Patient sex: F
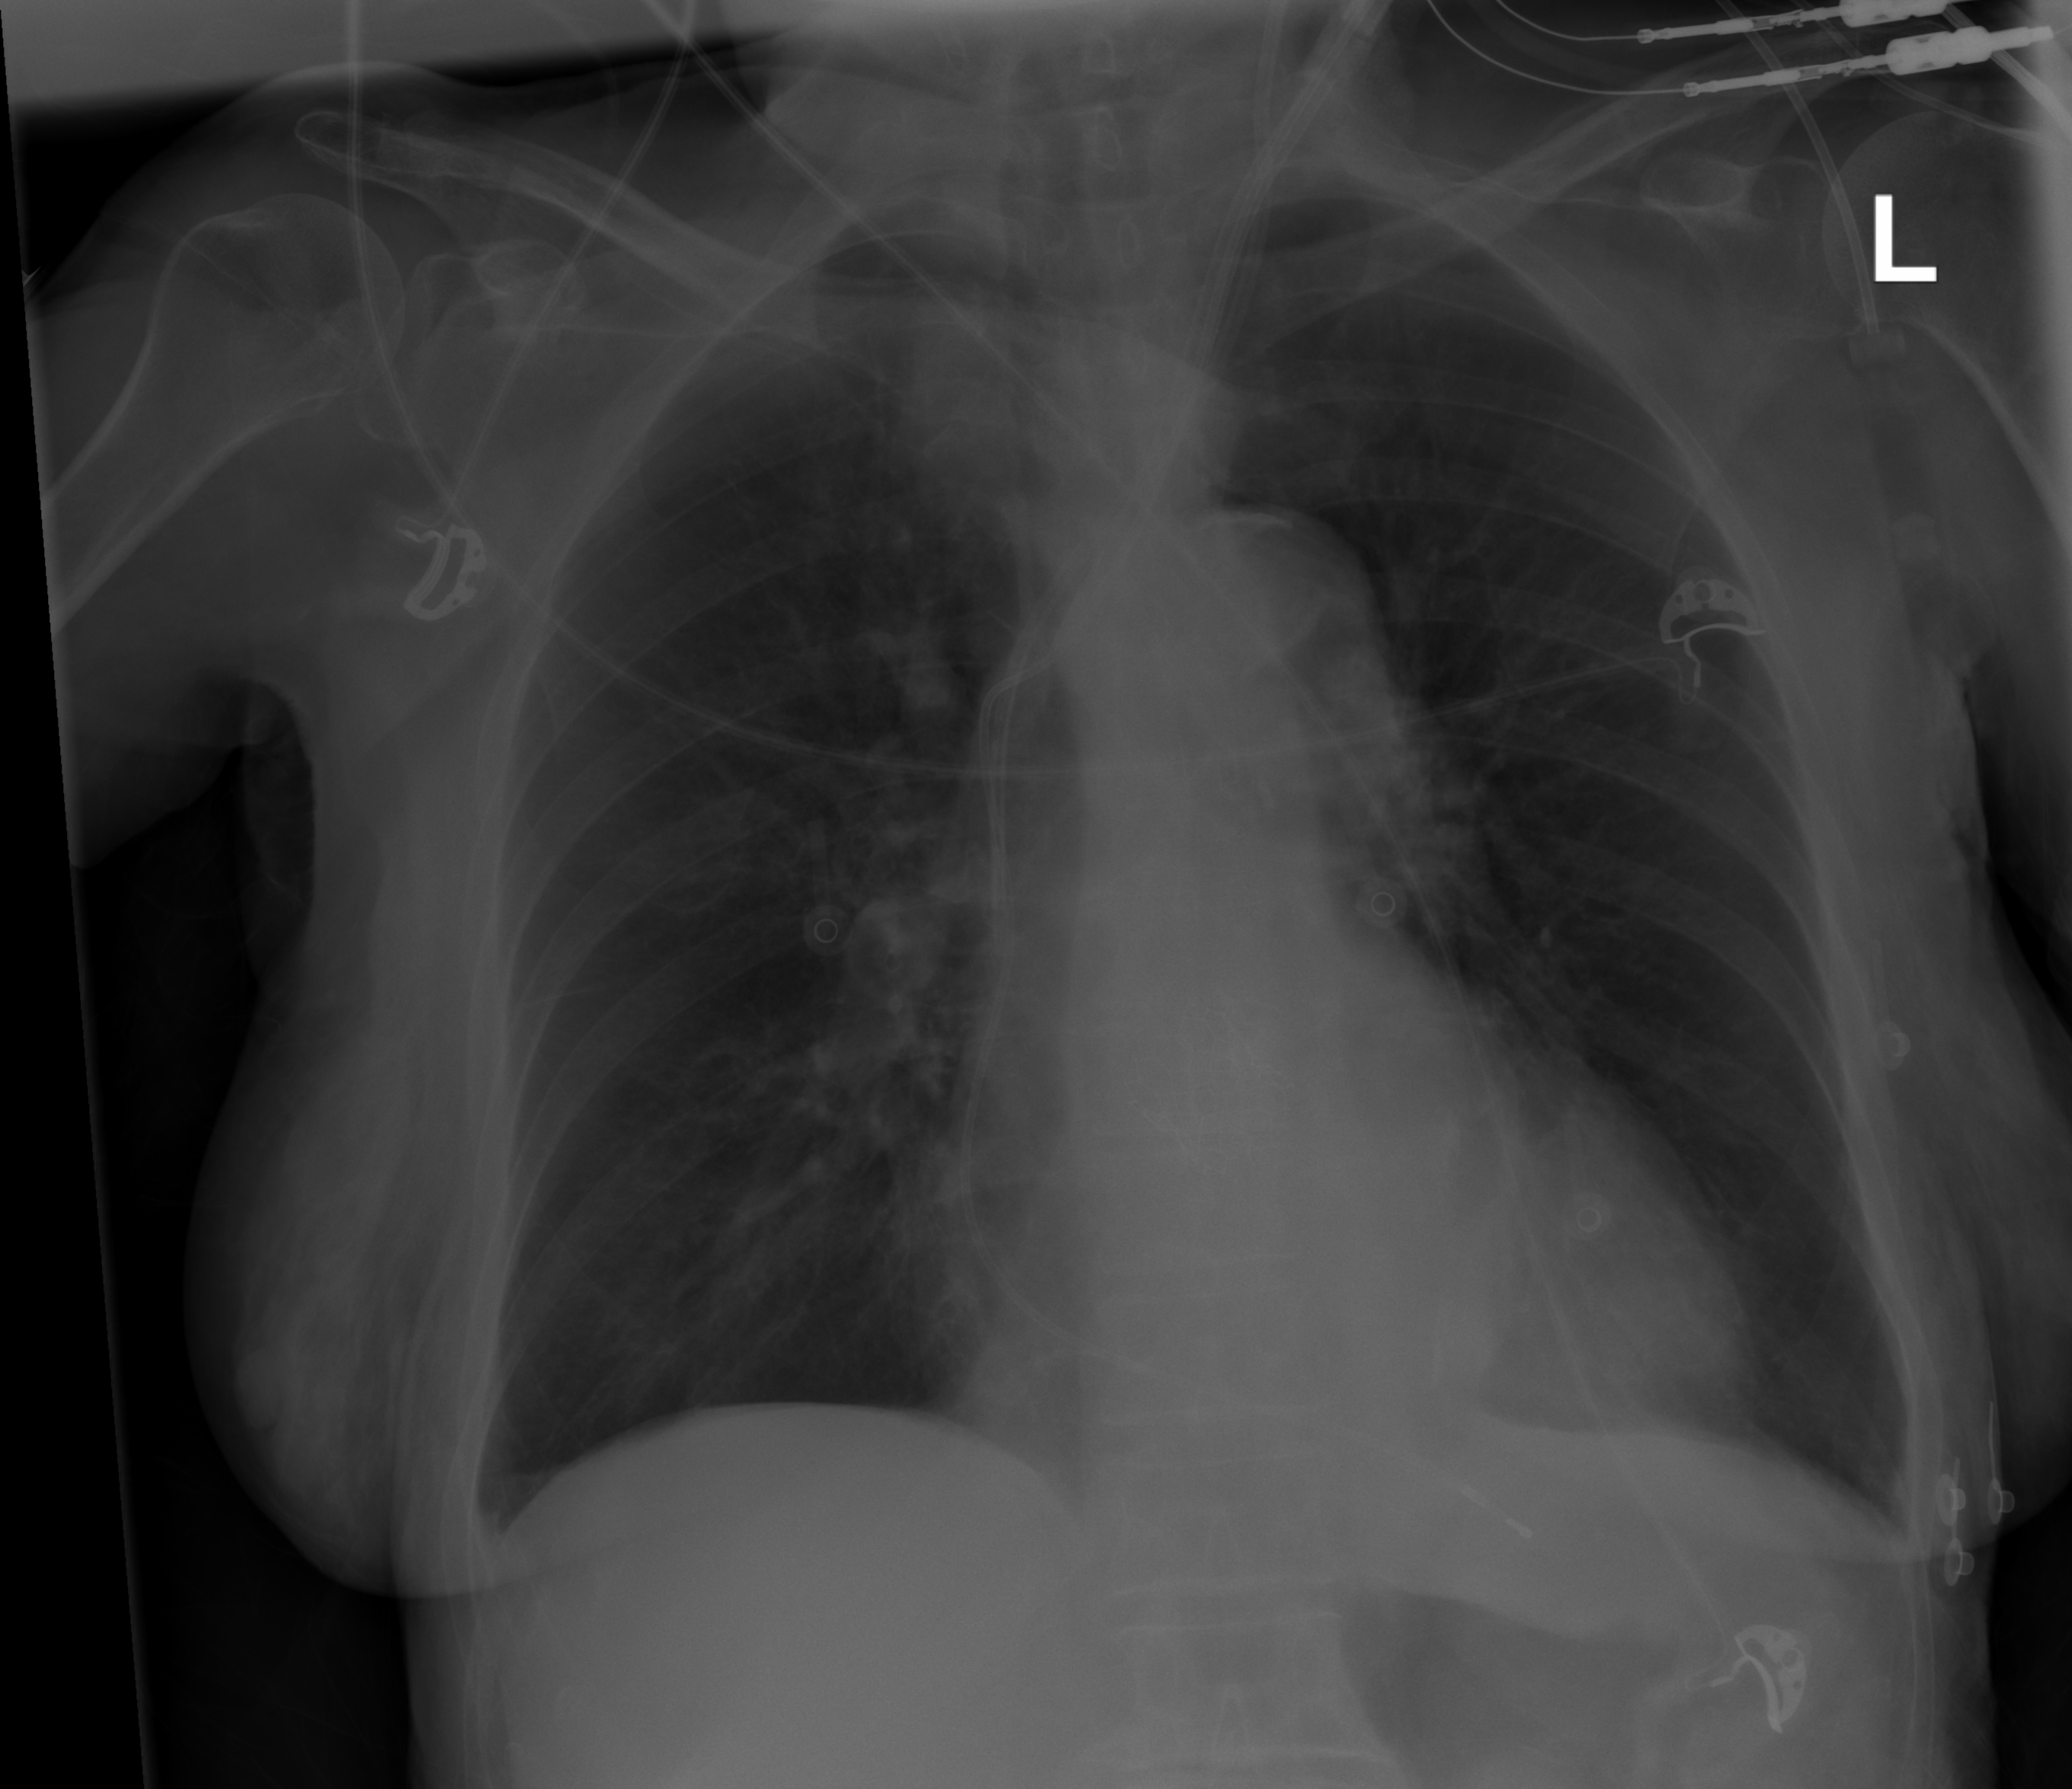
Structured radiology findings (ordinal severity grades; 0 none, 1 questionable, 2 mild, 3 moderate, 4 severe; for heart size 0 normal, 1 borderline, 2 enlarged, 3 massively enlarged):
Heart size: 0
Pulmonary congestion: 0
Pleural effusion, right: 0
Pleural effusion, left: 0
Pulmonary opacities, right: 0
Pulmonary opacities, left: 0
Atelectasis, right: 1
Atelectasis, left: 1